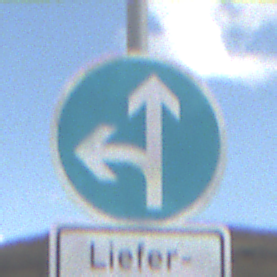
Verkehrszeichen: VorgeschriebeneFahrtrichtungGeradeausOderLinks
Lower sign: BesondereFahrzeugeUndTransportgueter5
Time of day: Midday
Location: Outdoor (Nature)
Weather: PartlyCloudy
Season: NotSpecified
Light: Natural